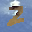
Label: 2